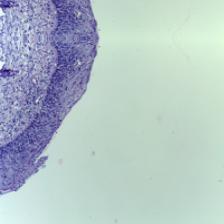
Diagnosis: Normal